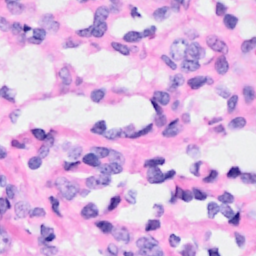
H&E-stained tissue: Breast